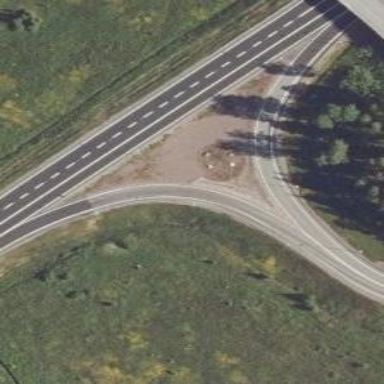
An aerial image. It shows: Tertiary trunk_link highway.